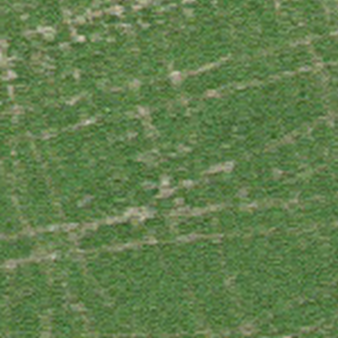
Label: other